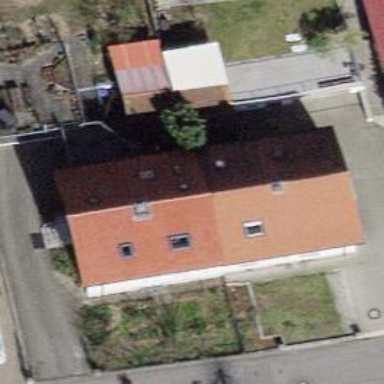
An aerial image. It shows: Semidetached house with gabled roof.